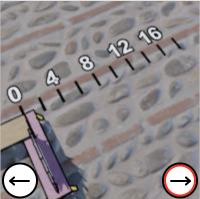
Task: length
Answer: 0
First scale value: 4.0